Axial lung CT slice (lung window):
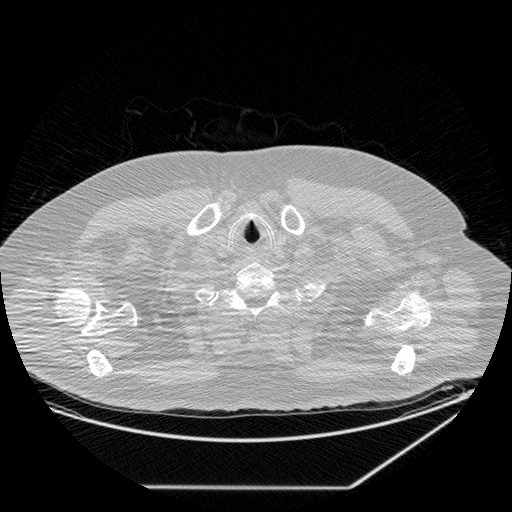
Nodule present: no